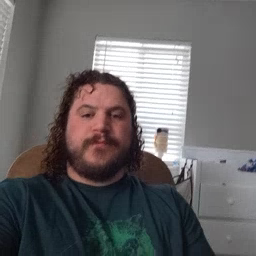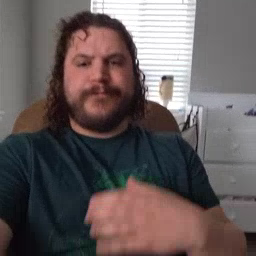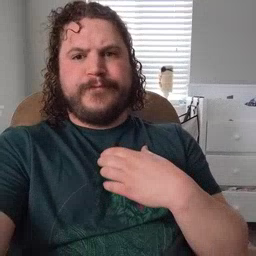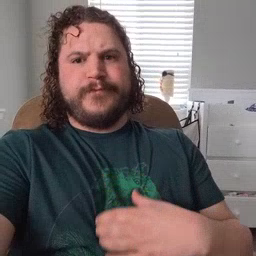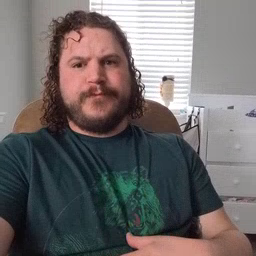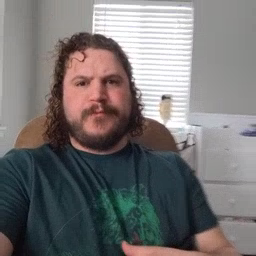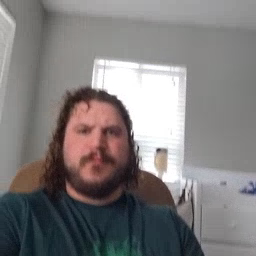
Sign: hungry